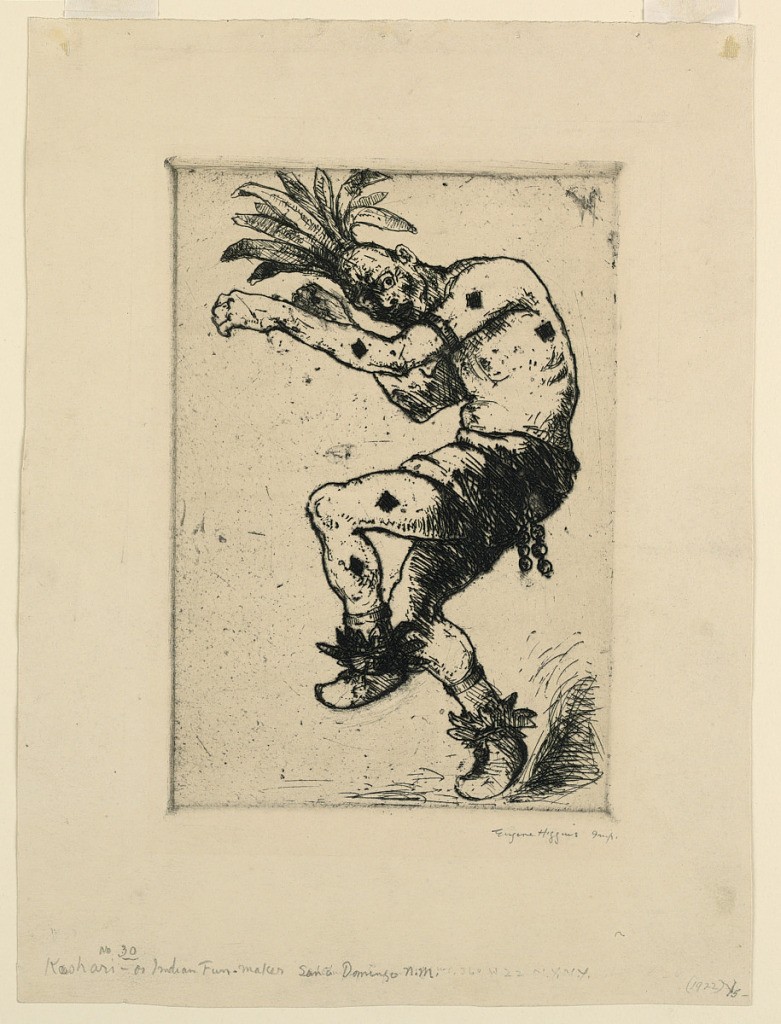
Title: Koshari–or Indian Fun-maker, Santa Domingo, New Mexico
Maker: Eugene Higgins, American, 1874–1958
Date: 1922
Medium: Etching in black ink on paper
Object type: Print
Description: Figure with a headress turned towards the left, bending forward, with left leg and arms raised in a dance.